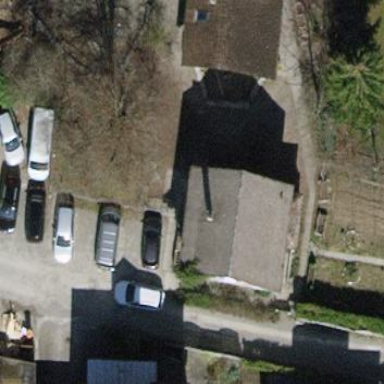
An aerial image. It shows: Group of garages.